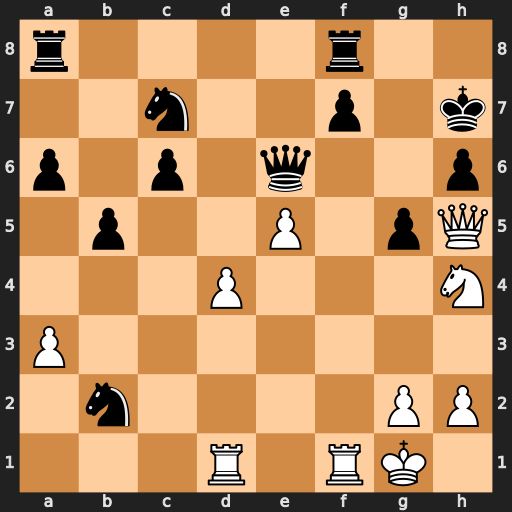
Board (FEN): r4r2/2n2p1k/p1p1q2p/1p2P1pQ/3P3N/P7/1n4PP/3R1RK1
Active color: w
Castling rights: -
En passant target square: -
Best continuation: Rf6 Qxf6 exf6